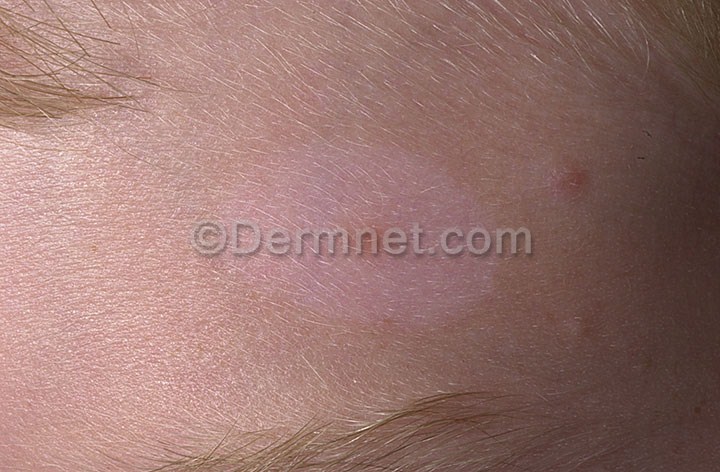
Disease: Melanoma Skin Cancer Nevi and Moles